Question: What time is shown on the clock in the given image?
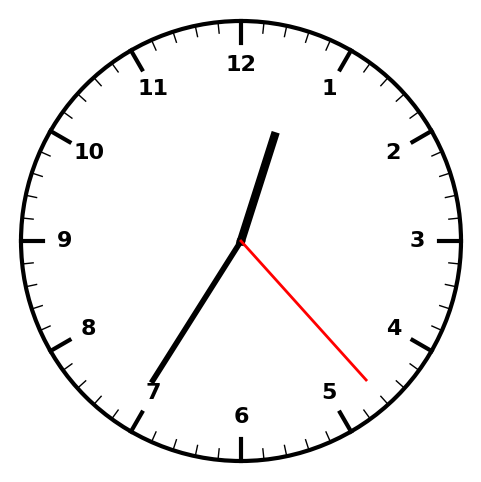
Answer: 12:35:23